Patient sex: M
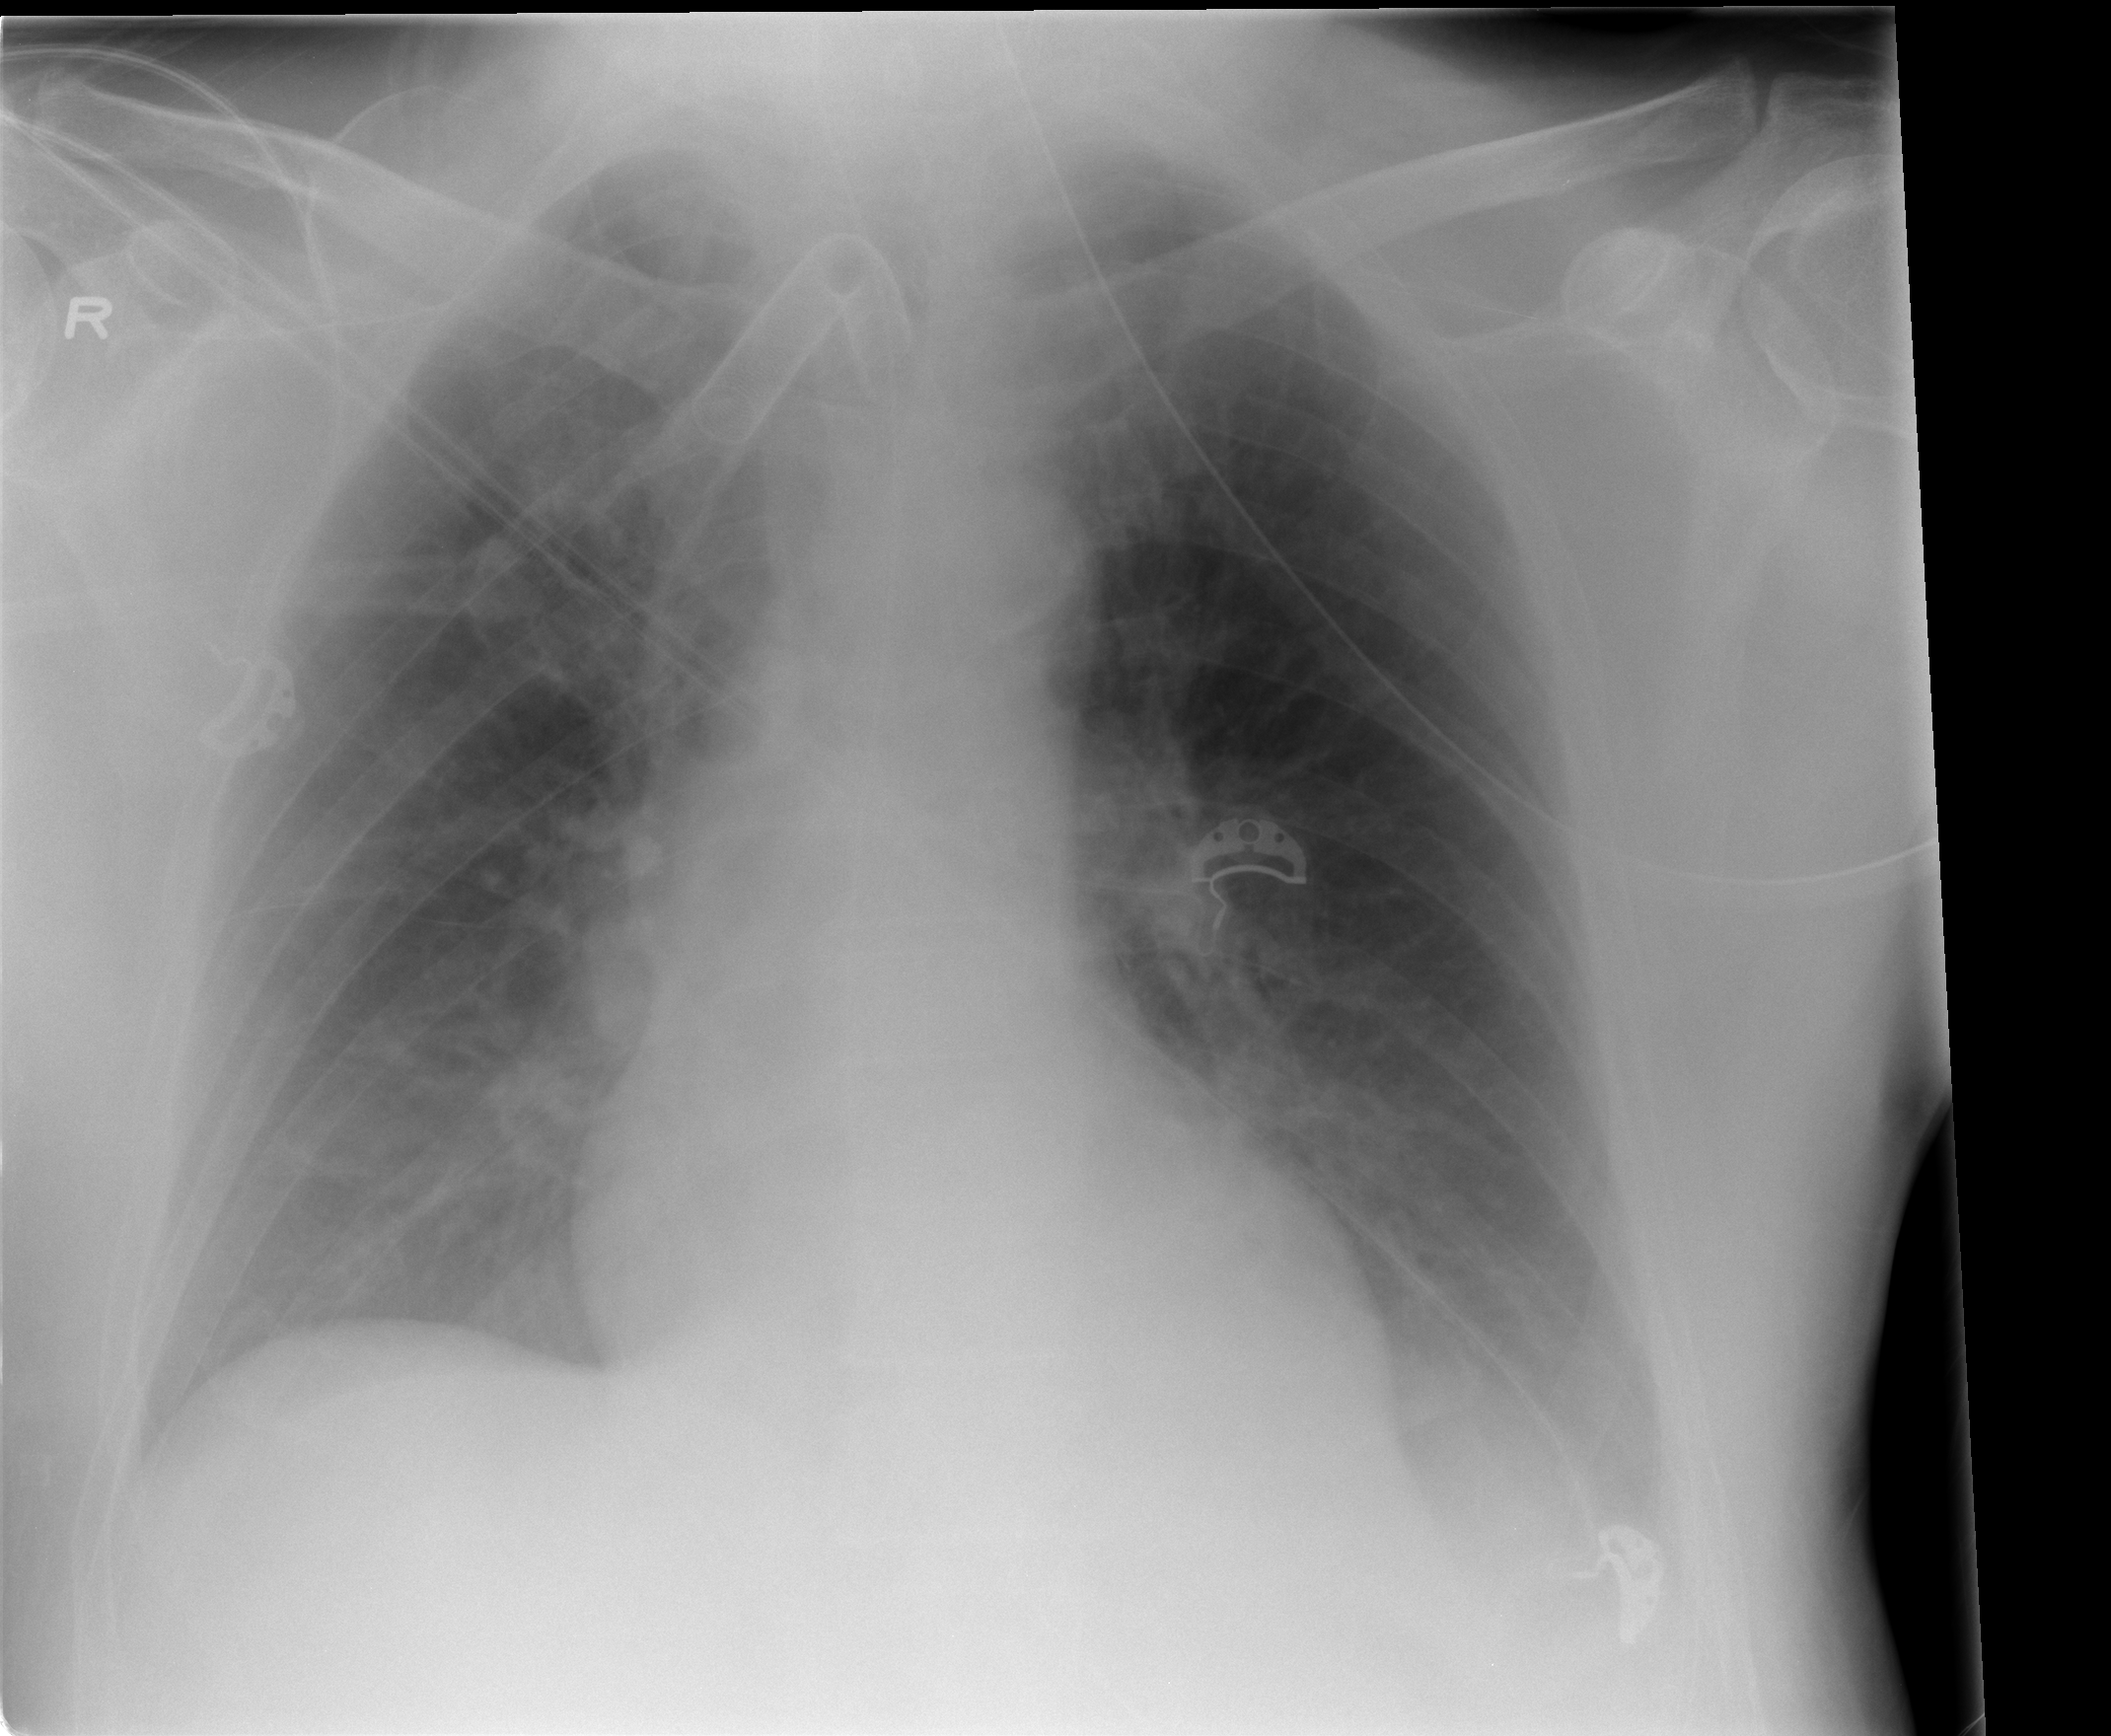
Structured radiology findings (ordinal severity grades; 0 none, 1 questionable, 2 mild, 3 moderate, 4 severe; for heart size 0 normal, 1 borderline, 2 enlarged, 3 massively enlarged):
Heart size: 0
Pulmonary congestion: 2
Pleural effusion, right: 0
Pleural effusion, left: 2
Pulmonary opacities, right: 0
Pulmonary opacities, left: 0
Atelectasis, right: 2
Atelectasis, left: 2